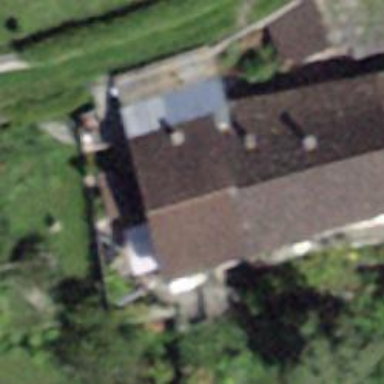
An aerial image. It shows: Detached building.